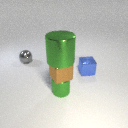
small gray metal sphere to the left of small blue metal cube